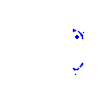
Particle: proton